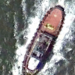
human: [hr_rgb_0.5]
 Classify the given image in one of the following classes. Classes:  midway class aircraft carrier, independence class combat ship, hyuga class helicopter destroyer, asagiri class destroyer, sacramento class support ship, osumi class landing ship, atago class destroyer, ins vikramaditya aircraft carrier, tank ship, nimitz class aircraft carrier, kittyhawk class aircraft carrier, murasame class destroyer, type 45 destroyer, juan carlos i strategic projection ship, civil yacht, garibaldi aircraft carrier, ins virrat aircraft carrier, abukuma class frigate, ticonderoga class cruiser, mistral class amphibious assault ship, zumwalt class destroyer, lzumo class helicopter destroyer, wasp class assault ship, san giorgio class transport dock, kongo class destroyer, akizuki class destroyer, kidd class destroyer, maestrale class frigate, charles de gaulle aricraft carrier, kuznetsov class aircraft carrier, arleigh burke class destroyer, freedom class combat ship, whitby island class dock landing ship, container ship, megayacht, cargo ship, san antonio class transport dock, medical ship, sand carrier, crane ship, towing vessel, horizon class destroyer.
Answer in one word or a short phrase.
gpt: Towing vessel